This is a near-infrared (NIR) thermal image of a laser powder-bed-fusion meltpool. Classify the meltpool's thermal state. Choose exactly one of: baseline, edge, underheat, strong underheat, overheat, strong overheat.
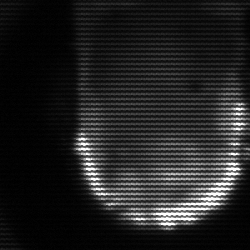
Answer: baseline